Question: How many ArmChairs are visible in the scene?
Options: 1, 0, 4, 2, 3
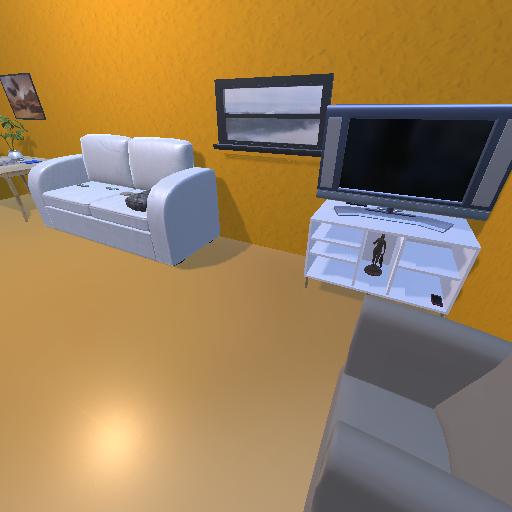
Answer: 1